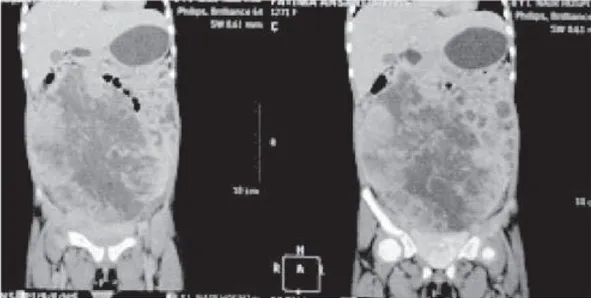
CT scan (Saggital section) showing large solid cystic adnexal/ovarian mass with septations and peritoneal deposits.
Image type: radiology (ct)